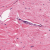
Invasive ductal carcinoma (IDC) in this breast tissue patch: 0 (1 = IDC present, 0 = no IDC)